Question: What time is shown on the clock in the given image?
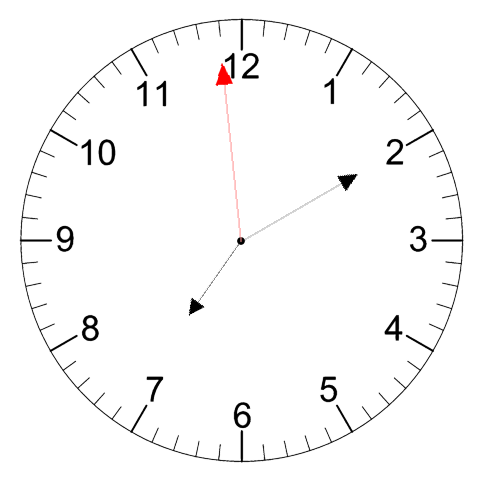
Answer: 07:09:59